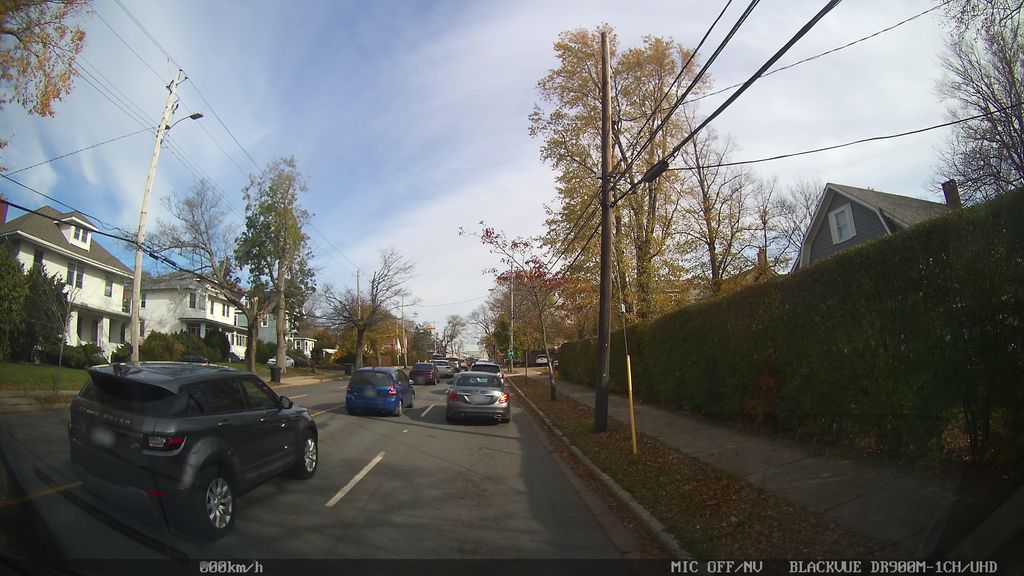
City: halifax